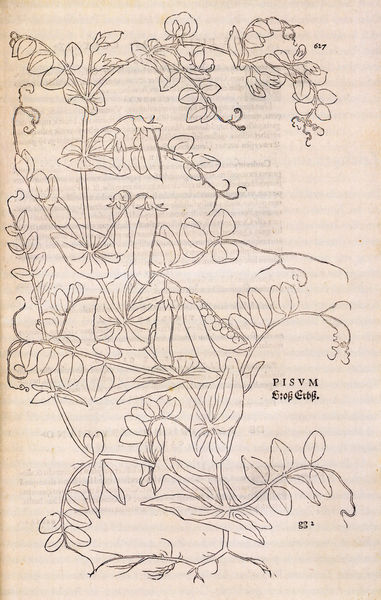
Titel: Erbse
Künstler: Heinrich Füllmaurer
Schlagwörter: blätter, weiß, blumen, braun, schwarz, skizze, zeichnung, blüte, blüten, muster, natur, strauch, blatt, pflanze, pflanzen, rosa, frucht, ranken, schrift, bücher, papier, studie, grafik, graphik, linien, detail, floral, umriss, stiele, tusche, buch, wurzel, groß, stengel, druck, stich, seite, illustration, schwarzweiß, text, beschriftung, darstellung, ranke, buchseite, wurzeln, zahl, ziffer, durchscheinen, bohnen, erbse, erbsen, schote, schoten, botanik, blühten, zeichung, naturstudie, biologie, wicken, herbarium, bohne, lexikon, erse, florales, erbst, erbsenstrauch, naturtudium, szängel, bestimmung, bleisitift, pisum, sproß, 637, ranaken, kalssifizierung